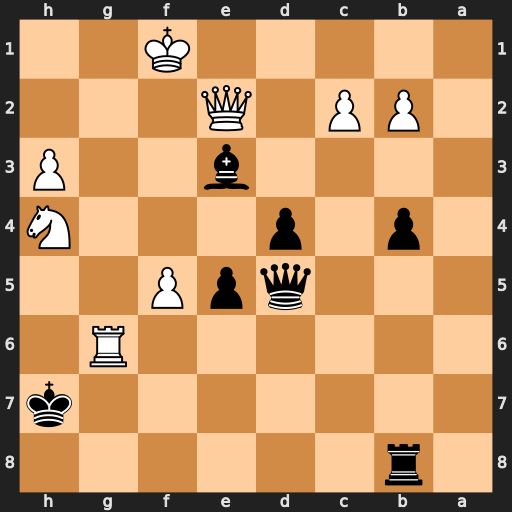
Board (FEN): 1r6/7k/6R1/3qpP2/1p1p3N/4b2P/1PP1Q3/5K2
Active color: b
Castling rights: -
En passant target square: -
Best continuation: Qh1+ Rg1 Qxg1#